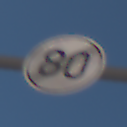
Verkehrszeichen: EndeGeschwindigkeit80
Umgebung: Outdoor, Nature
Tageszeit: Midday
Wetter: Clear
Licht: Natural
Jahreszeit: Summer
Kontrast: HighContrast